Question: I have a large data set with duplicate reference numbers (reference duplications range from 0 to 37 times). I want to count the number of references only where all instances are null in two columns. So using the table below, the code should return 1 because only Reference Code 3 has all null values, and the duplicates should only be counted once.
I would be grateful for any help.

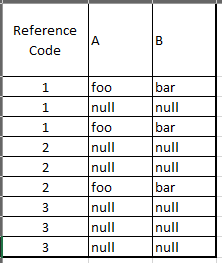
Answer: This involves two steps: (1) isolate all the distinct pairs of values that only have null; (2) count each one once. One way to express this in a query is:
'''
SELECT COUNT(*) FROM
(
SELECT refnum FROM #ref
GROUP BY refnum
HAVING MIN(colA) IS NULL
AND MIN(colB) IS NULL;
) AS x;
'''